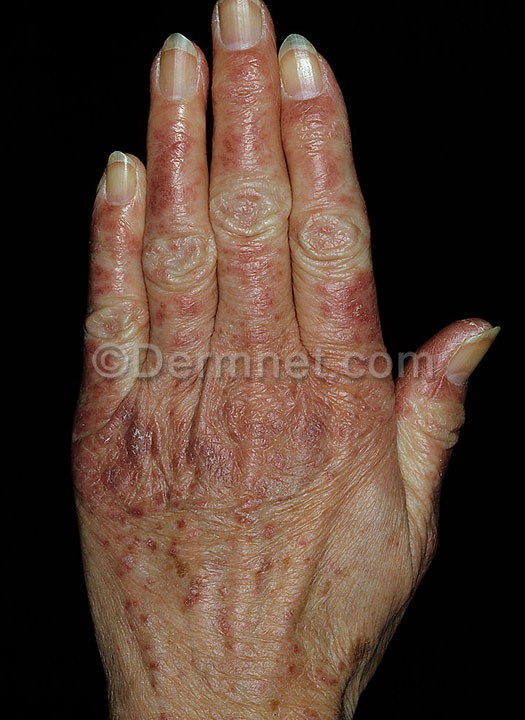
Disease: Lupus and other Connective Tissue diseases